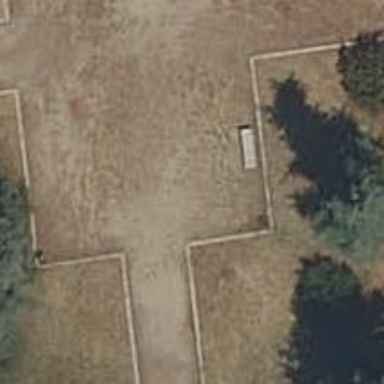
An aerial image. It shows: Bench for seating.